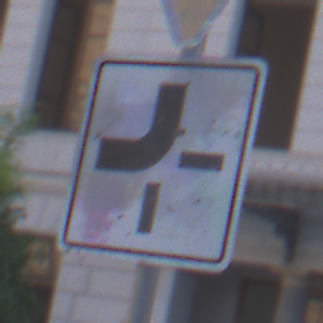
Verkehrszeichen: VerlaufVorfahrtsstrasse2
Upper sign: VorfahrtGewaehren
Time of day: SunriseSunset
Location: Outdoor (Urban)
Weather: PartlyCloudy
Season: NotSpecified
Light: Natural